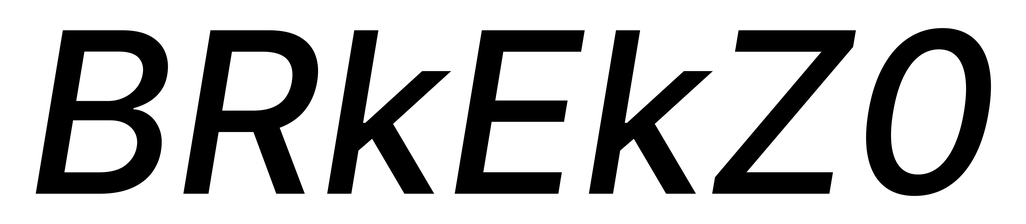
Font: Inter-Italic_Medium_Italic